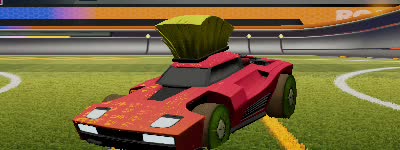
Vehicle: breakout